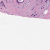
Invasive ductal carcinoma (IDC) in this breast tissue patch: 0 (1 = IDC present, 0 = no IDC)